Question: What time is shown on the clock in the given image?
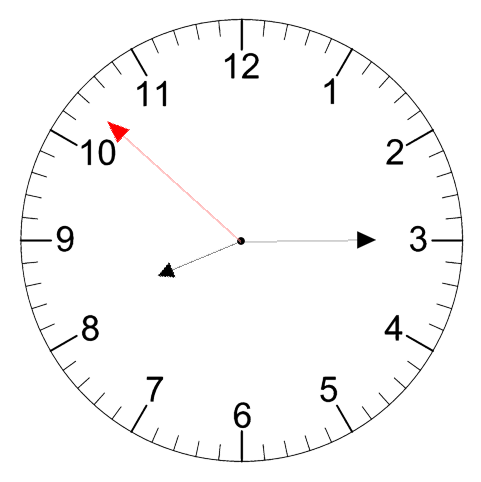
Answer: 08:14:52